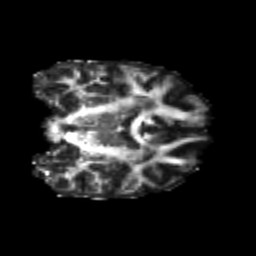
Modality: FA
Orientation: coronal
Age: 23
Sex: male
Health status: healthy
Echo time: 0.074 s